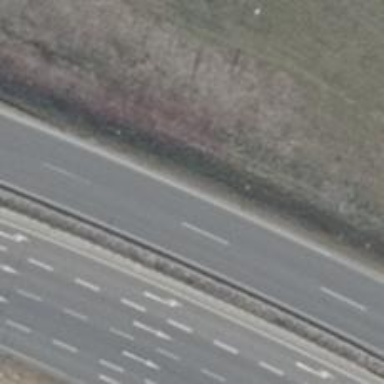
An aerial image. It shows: Asphalt motorway with primary highway classification.